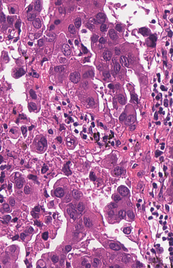
Tumor epithelial tissue: yes
Tumor-associated stroma tissue: yes
Normal tissue: no